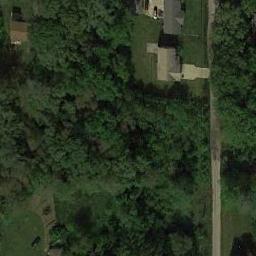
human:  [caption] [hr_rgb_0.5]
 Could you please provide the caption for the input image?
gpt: The forest has a lot of dense dark green trees, Some lawns and houses and a road goes through the forest .

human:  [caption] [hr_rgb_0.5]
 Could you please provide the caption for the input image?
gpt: The forest is on the grass next to some houses and a road .

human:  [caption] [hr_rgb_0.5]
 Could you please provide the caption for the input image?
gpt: Three houses and a straight road are in a forest .

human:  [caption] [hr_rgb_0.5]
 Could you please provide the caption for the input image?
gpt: This is a dense forest .

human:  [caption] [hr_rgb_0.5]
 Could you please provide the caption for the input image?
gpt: A straight path goes through a green forest with some buildings beside .